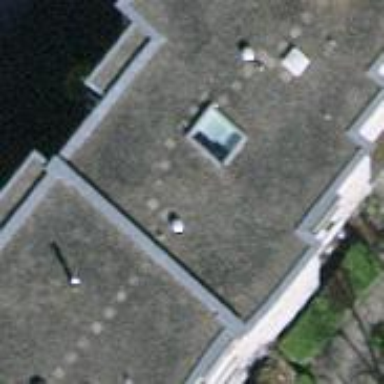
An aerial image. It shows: Flat-roofed building.